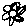
Label: flower